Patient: sex F, age 89
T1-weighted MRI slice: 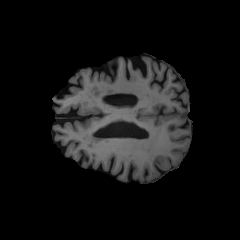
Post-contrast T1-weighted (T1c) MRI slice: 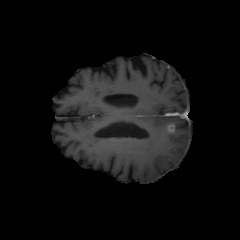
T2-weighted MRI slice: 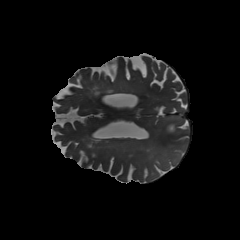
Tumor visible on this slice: yes
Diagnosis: Glioblastoma, IDH-wildtype
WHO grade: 4